Question:
I have a 'UIBarButtonItem' in my 'UIToolbar' titled . Now I want to change the font from the default to with Bold. How can I do that?
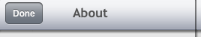
Answer: Because UIBarButtonItem inherits from UIBarItem, you can try
'''
- (void)setTitleTextAttributes:(NSDictionary *)attributes
forState:(UIControlState)state
'''
but this is for iOS5 only. For iOS 3/4, you will have to use a custom view.